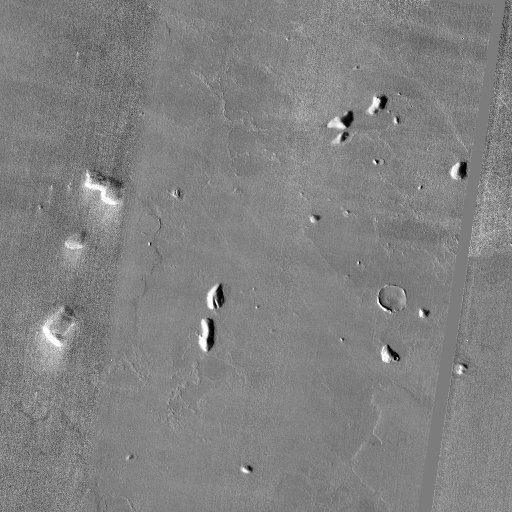
Crater classes present: Background, Other, Buried